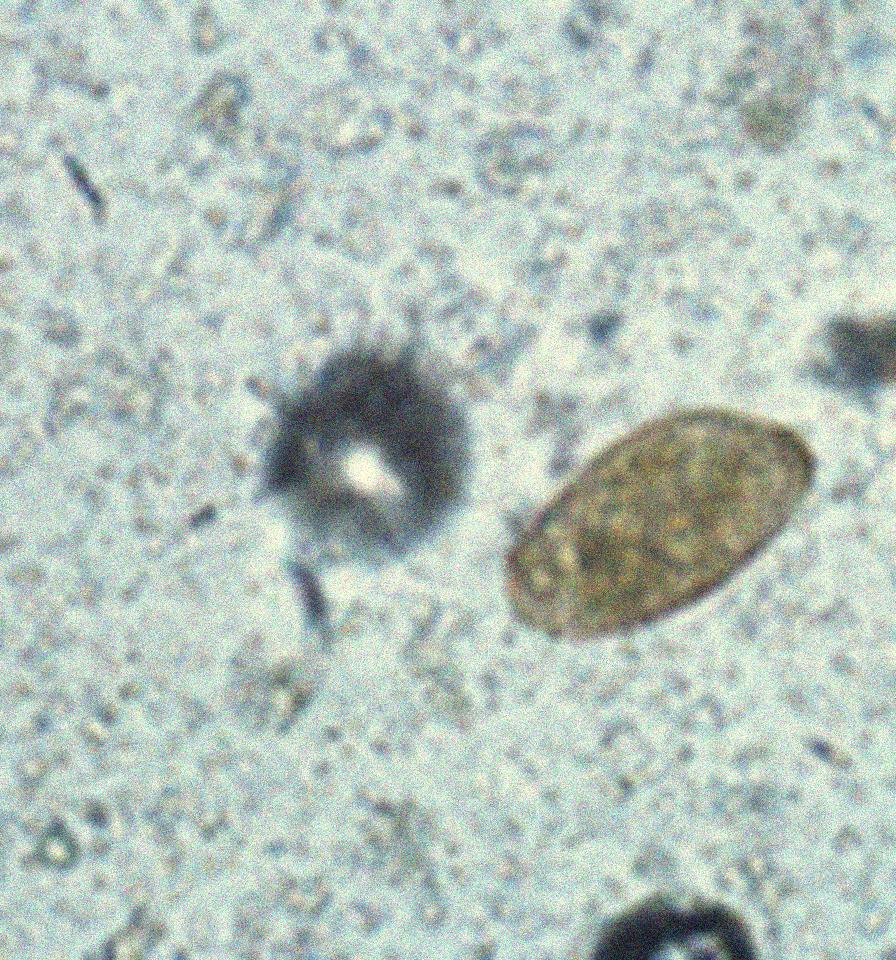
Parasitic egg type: Paragonimus spp